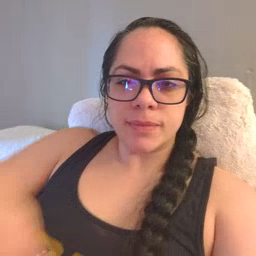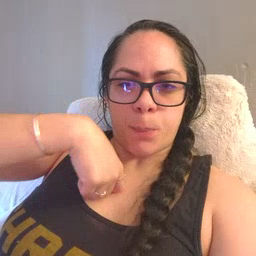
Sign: zipper